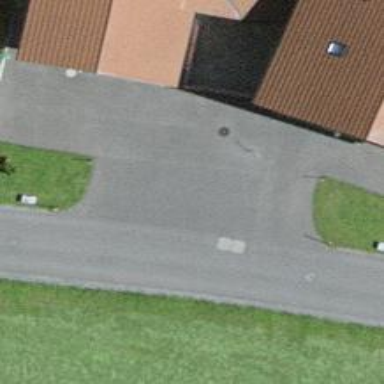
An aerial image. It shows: Paved residential road.